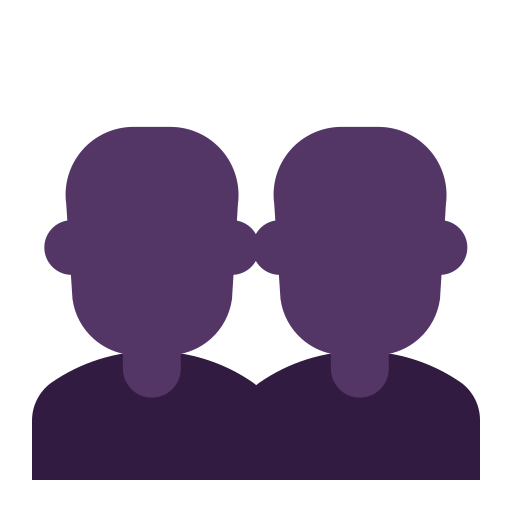
busts in silhouette flat